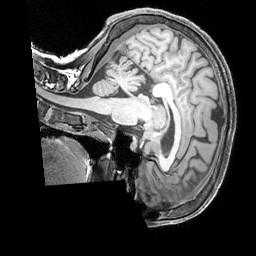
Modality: T1w
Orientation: sagittal
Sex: female
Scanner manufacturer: siemens
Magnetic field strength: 3 T
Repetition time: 2.3 s
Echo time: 0.00226 s